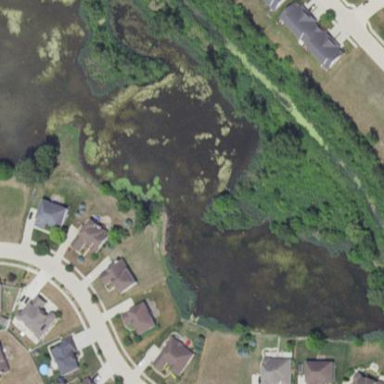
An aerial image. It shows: Retention basin containing natural water.